Question: I have built a query builder using ExtJS's comboboxes in my application.
When a user selects a field from the combobox to search on, he has the option to add up to two more comboboxes to narrow his search.
The store of my comboboxes has six items - when the user selects one of those six items, that particular item should not be available to select if he adds on another combobox.
What I was thinking was placing the comboboxes store into a variable and somehow removing the first value, then loading it into the newly added combobox.
Any simple way this can be done?
Cheers!
I have made this illustration to make the question simpler to understand

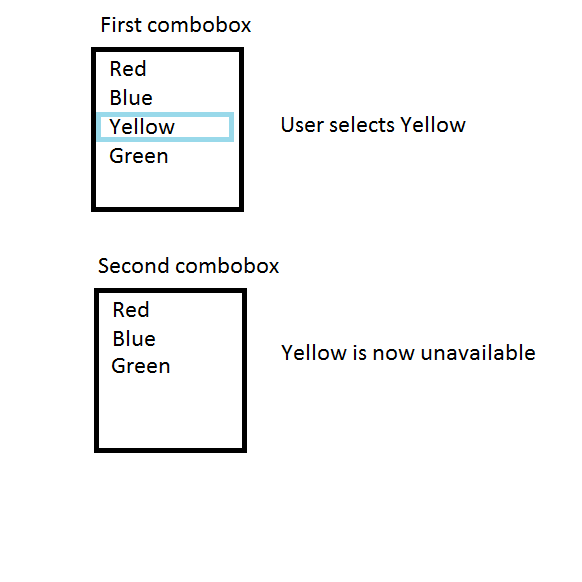
Answer: '''
Ext.require('*');
Ext.define('KeyValue', {
extend: 'Ext.data.Model',
fields: ['id', 'value']
})
Ext.onReady(function() {
var options = [{
id: 1,
value: 'One'
}, {
id: 2,
value: 'Two'
}, {
id: 3,
value: 'Three'
}, {
id: 4,
value: 'Four'
}, {
id: 5,
value: 'Five'
}, {
id: 6,
value: 'Six'
}];
var parent = new Ext.form.field.ComboBox({
store: {
model: KeyValue,
data: options
},
forceSelection: true,
editable: false,
displayField: 'value',
valueField: 'id',
queryMode: 'local',
listeners: {
select: function(cmb, records) {
var selected = records[0],
store = child.getStore(),
rec;
rec = store.getById(selected.getId());
store.remove(rec);
}
}
});
var child = new Ext.form.field.ComboBox({
store: {
model: KeyValue,
data: options
},
forceSelection: true,
editable: false,
displayField: 'value',
valueField: 'id',
queryMode: 'local'
});
new Ext.form.Panel({
width: 400,
renderTo: document.body,
items: [parent, child]
});
});
'''